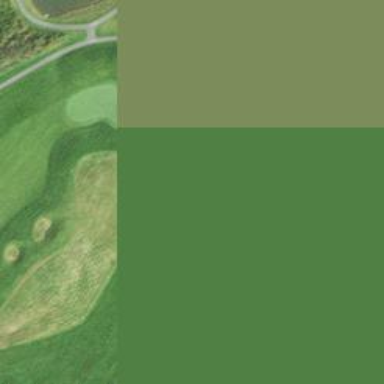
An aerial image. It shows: Pathway for golfing.